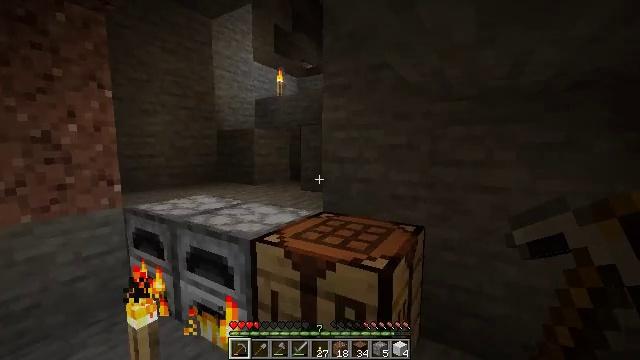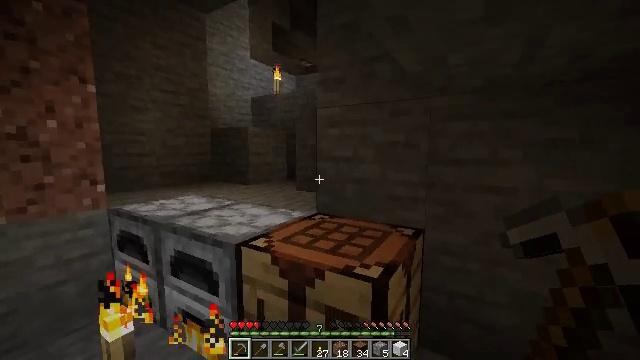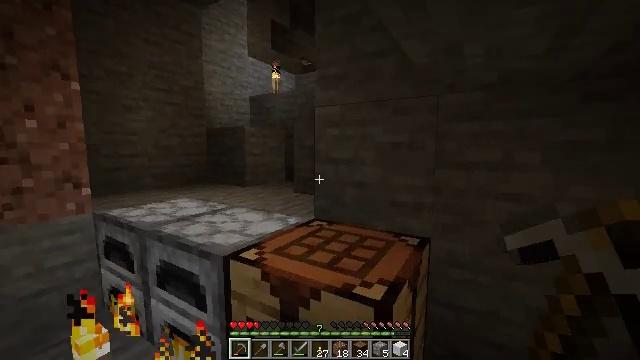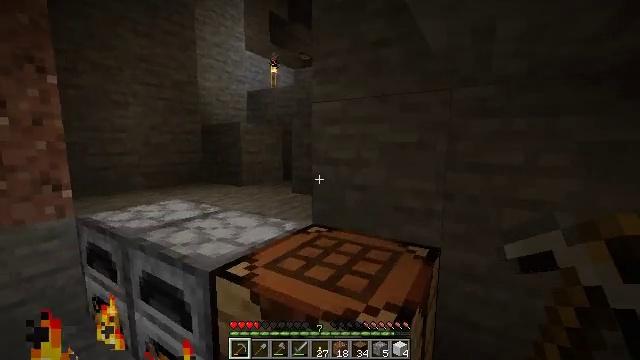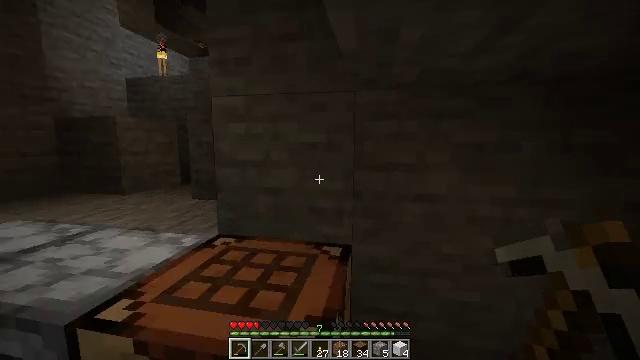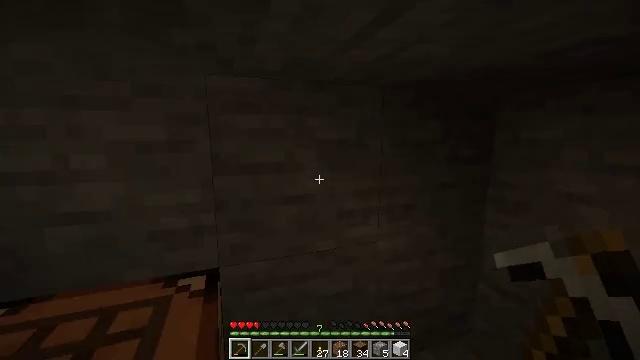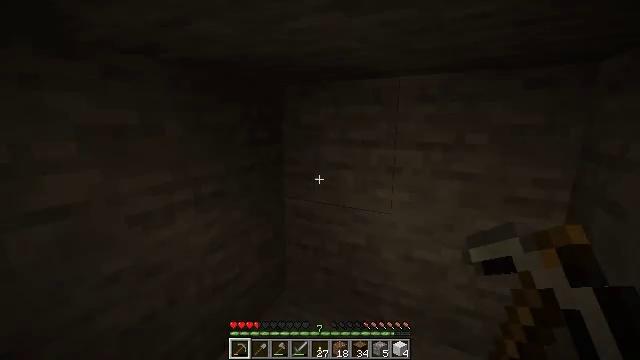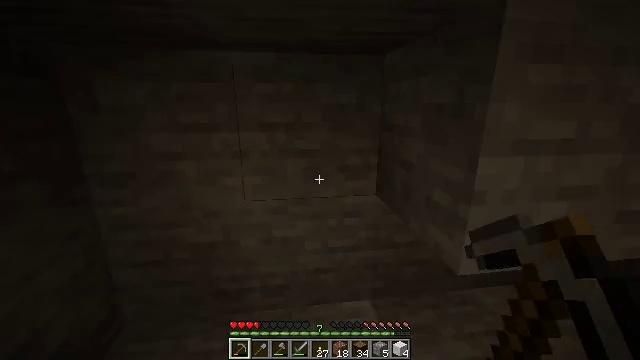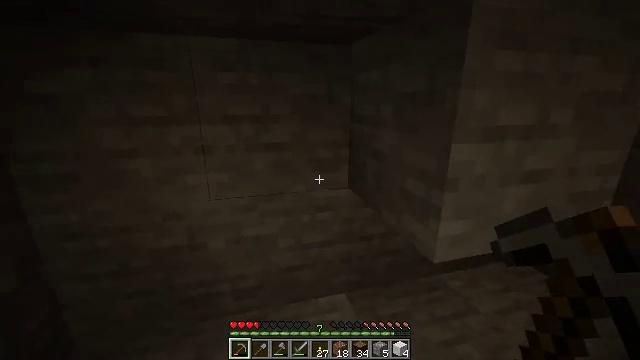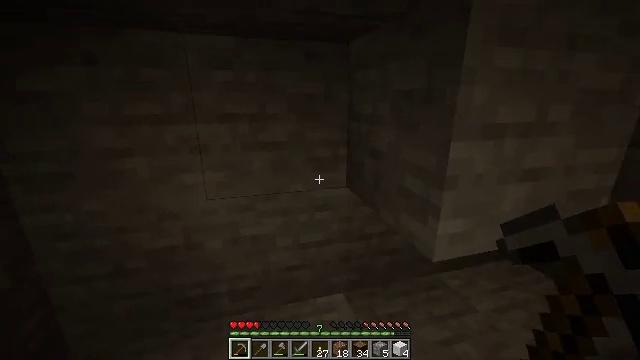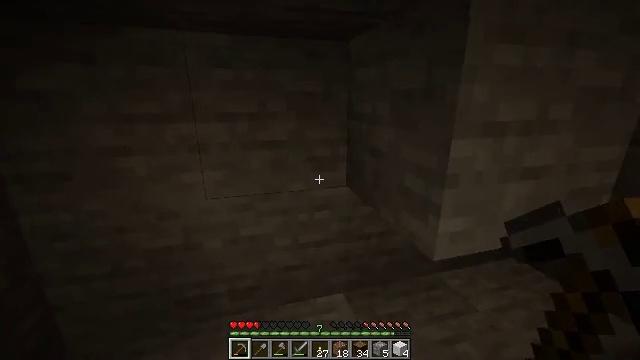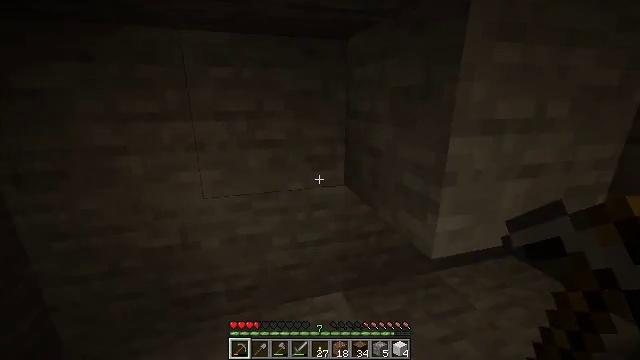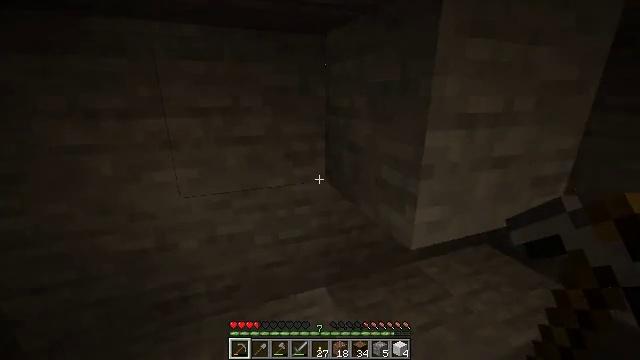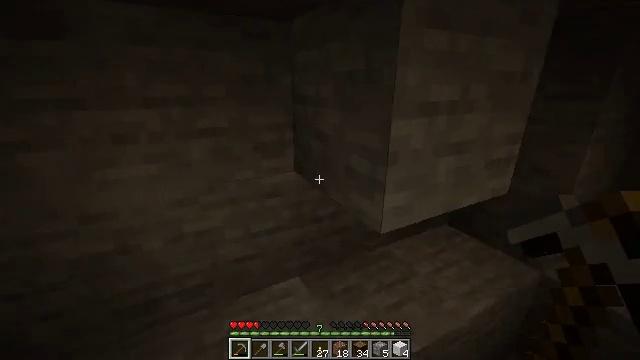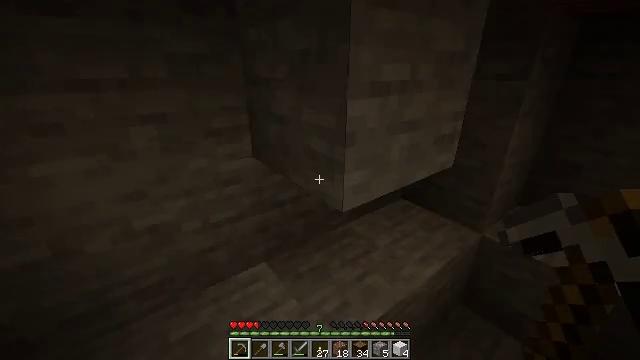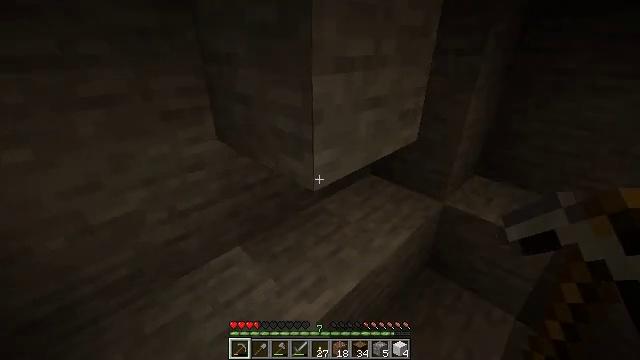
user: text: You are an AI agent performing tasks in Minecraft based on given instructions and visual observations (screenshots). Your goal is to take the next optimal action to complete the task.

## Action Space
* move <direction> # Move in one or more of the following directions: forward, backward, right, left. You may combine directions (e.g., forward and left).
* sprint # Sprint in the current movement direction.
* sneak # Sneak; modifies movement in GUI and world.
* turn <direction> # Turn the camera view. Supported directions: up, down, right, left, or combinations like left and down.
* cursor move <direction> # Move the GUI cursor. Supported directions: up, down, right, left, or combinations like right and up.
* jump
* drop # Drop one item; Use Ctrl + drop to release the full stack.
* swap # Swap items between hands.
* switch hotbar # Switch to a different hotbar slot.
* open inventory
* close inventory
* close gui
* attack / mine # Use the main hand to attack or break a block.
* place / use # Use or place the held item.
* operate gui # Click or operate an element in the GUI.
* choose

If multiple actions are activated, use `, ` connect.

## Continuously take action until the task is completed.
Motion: motion action
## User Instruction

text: craft item air
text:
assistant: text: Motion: move forward
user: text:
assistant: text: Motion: move forward
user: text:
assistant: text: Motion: move forward
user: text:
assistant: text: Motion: move forward, turn right
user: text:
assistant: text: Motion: move forward, turn right and down
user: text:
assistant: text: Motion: move forward, turn right and down
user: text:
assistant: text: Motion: turn right and down
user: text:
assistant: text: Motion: turn right and down
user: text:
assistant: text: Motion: no_op
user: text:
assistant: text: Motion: no_op
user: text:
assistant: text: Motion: no_op
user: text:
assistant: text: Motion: turn right
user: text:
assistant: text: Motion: turn right and down
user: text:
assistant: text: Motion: turn right and down
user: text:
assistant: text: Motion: turn right and down
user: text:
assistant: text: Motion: move back, turn right and down
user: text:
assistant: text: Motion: move back, turn right and down
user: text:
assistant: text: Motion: move back, turn right and down
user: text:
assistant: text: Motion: no_op
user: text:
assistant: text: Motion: turn up
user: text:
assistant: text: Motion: no_op
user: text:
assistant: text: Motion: no_op
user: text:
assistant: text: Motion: no_op
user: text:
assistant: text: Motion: no_op
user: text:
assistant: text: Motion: turn right and down
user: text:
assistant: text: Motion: turn right and down
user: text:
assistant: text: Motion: turn right and down
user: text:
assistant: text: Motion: turn right and down
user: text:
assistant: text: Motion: move forward, turn right and down
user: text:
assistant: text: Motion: move forward and move left, turn right